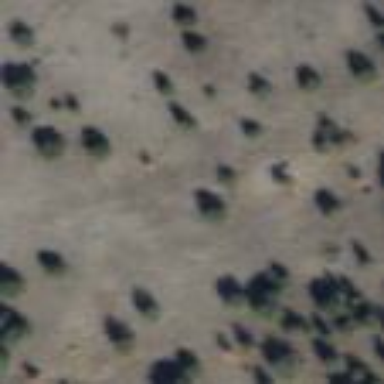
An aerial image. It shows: Area covered in scrub vegetation.